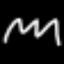
Label: squiggle